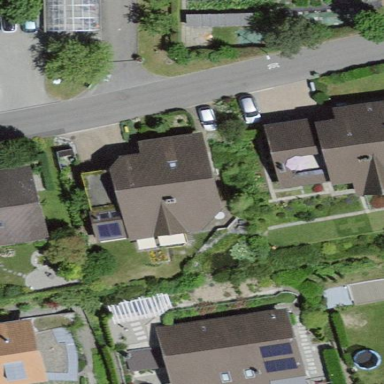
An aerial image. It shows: Residential building.